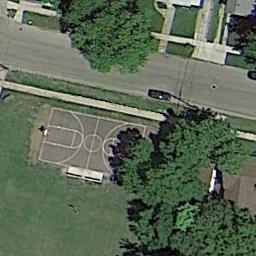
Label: basketball_court